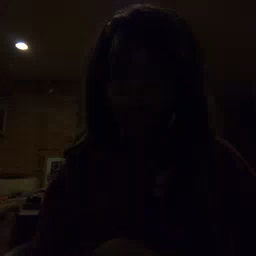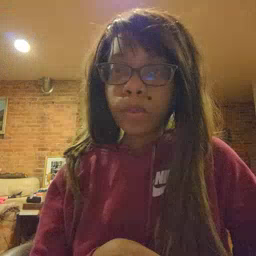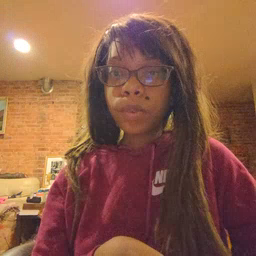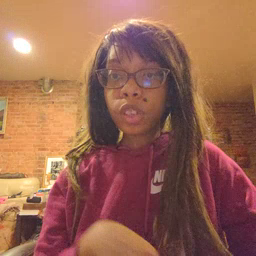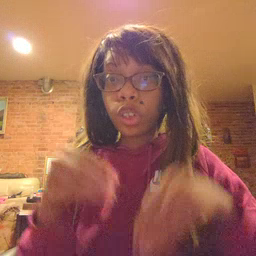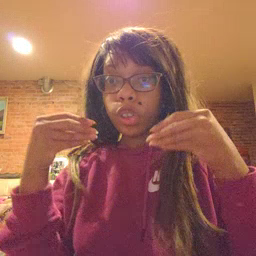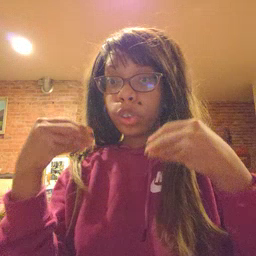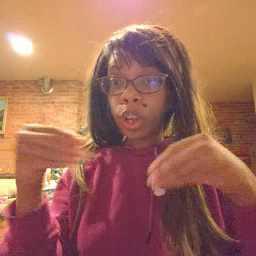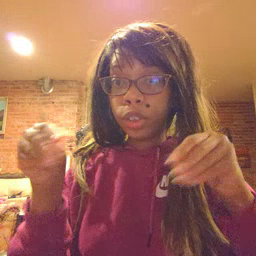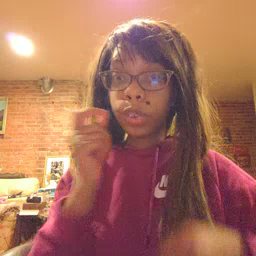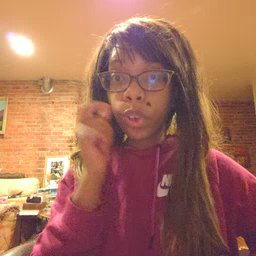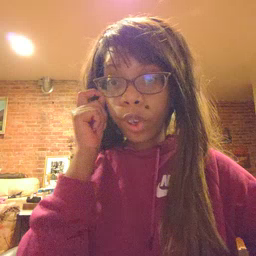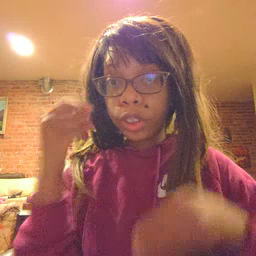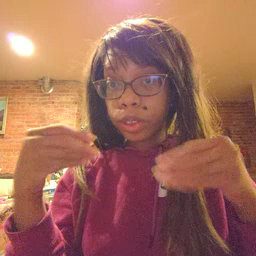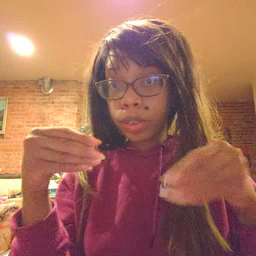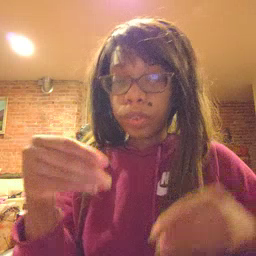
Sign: store